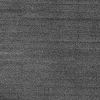
Atmospheric dust classification: dusty